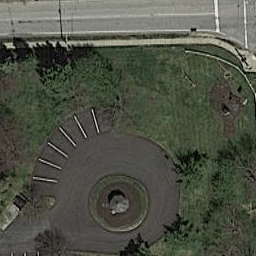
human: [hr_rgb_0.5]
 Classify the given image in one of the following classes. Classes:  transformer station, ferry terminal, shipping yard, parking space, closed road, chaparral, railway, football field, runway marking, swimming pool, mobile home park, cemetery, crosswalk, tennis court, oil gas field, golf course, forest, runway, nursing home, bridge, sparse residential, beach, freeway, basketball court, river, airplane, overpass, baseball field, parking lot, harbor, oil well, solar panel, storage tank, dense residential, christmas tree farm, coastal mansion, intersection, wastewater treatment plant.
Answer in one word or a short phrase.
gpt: closed road